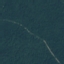
Land use / land cover: Forest